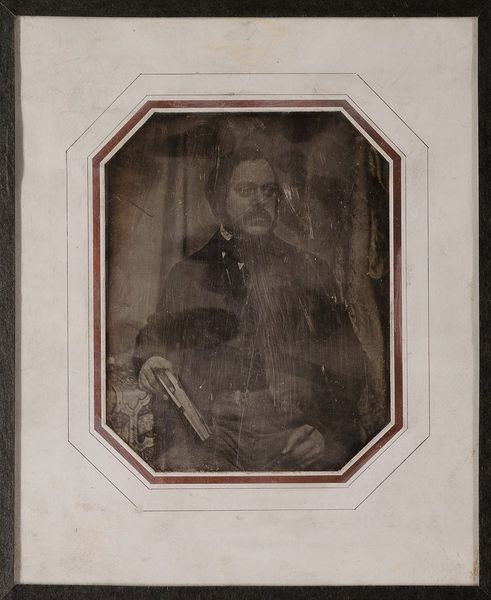
Titel: Der Maler Martin Gensler (1811-1881)
Künstler: Carl Ferdinand Stelzner
Standort: Hamburg
Institution: Museum für Kunst und Gewerbe Hamburg
Schlagwörter: mann, portrait, figur, person, maler, foto, fotografie, photographie, photo, lichtbild, daguerreotypie, historische, bildwerke, angewandte und bildende kunst, hessische systematik, künstler, porträt, persönlichkeit, porträtfotografie, porträtphotographie, hüftbild